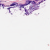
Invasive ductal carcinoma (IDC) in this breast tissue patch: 0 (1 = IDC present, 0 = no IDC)